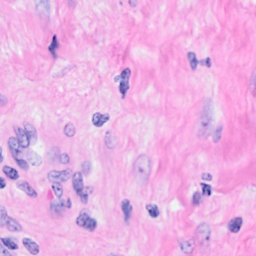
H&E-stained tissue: Breast